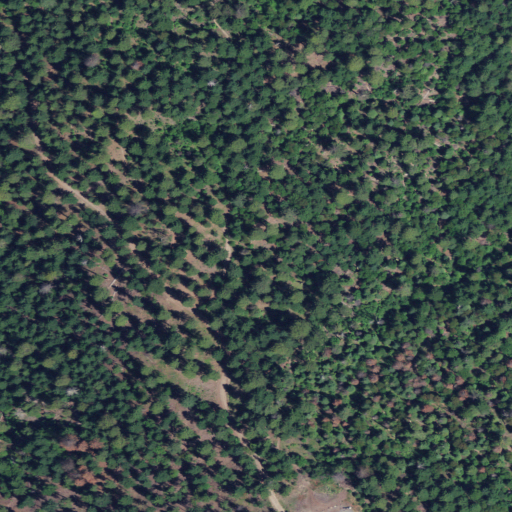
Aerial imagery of gap in Oregon named Coggins Saddle containing evergreen forest, open development, low intensity development, medium intensity development, and high intensity development